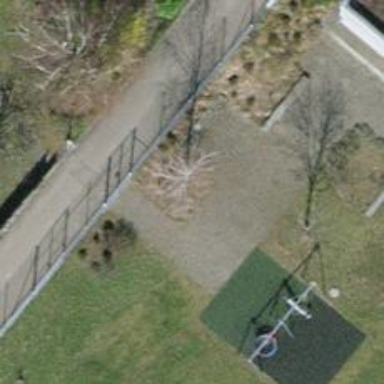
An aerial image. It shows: Urban tree adds touch of nature to the surroundings.